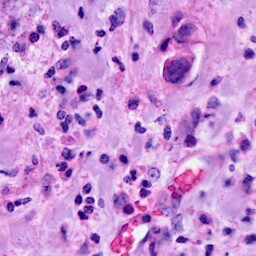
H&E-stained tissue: Breast